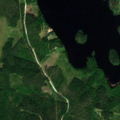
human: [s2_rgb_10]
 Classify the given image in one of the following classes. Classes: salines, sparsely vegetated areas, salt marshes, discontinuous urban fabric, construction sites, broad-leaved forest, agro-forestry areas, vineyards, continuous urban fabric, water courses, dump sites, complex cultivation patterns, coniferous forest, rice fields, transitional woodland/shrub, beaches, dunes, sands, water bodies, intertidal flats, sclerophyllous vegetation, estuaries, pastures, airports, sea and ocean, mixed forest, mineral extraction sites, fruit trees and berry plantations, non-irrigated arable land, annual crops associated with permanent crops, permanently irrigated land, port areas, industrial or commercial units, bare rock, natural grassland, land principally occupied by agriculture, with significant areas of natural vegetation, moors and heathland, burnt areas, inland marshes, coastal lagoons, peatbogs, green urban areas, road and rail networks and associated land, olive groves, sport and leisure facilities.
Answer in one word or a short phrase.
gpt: land principally occupied by agriculture, with significant areas of natural vegetation, coniferous forest, mixed forest, transitional woodland/shrub, water bodies